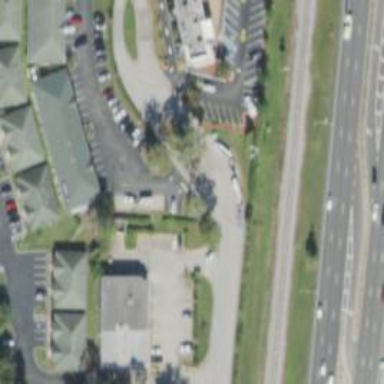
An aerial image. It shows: Asphalt parking lot.